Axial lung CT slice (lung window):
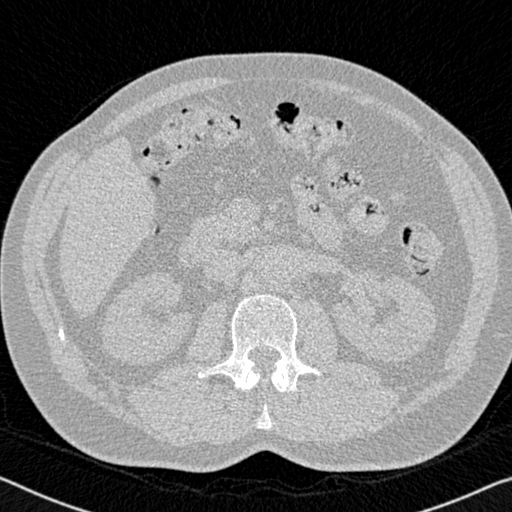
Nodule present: no